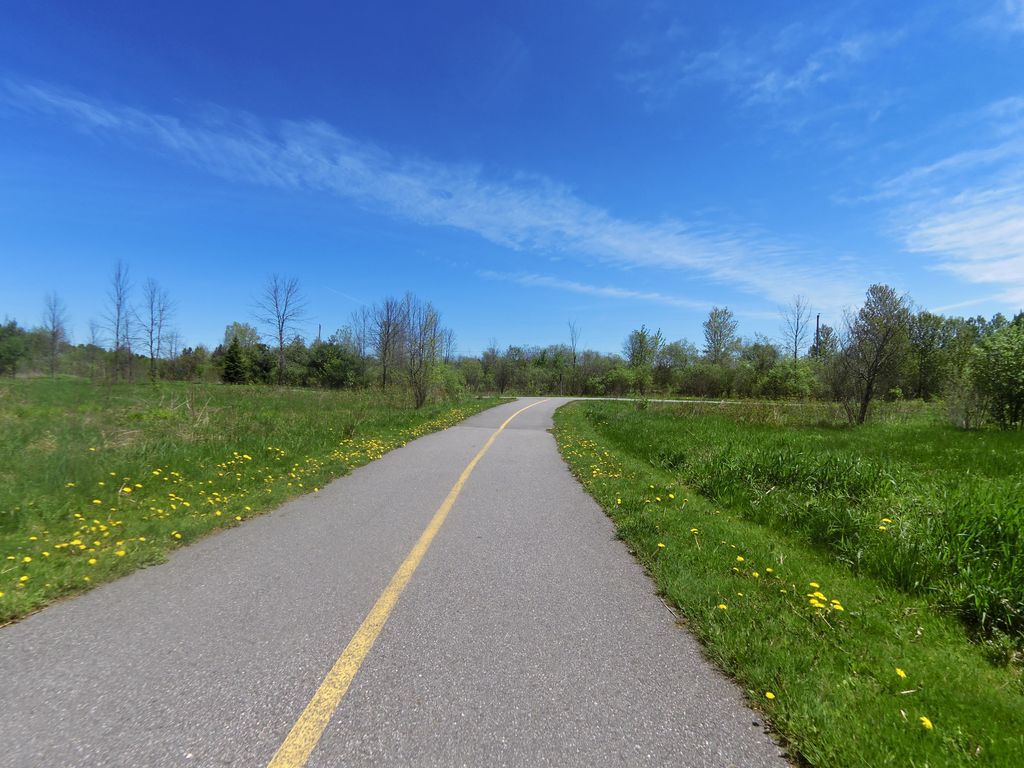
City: ottawa-gatineau